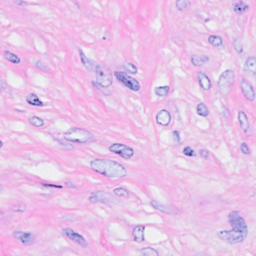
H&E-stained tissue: Breast